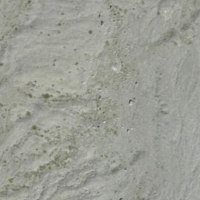
EUNIS habitat code: 48
Species observed at this site:
Chamaenerion dodonaei